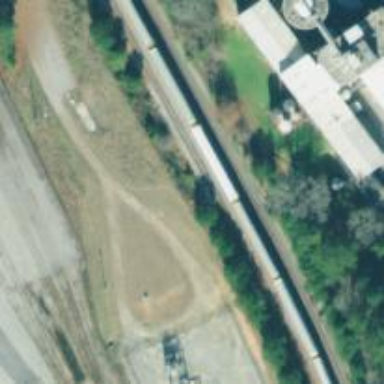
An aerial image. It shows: Railway siding for service.